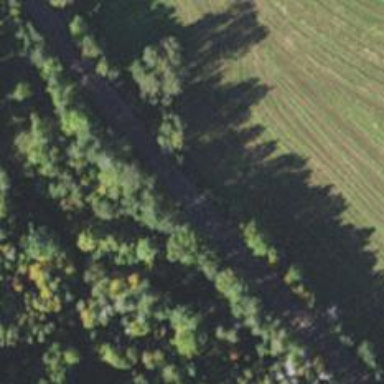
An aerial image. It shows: Railway track.